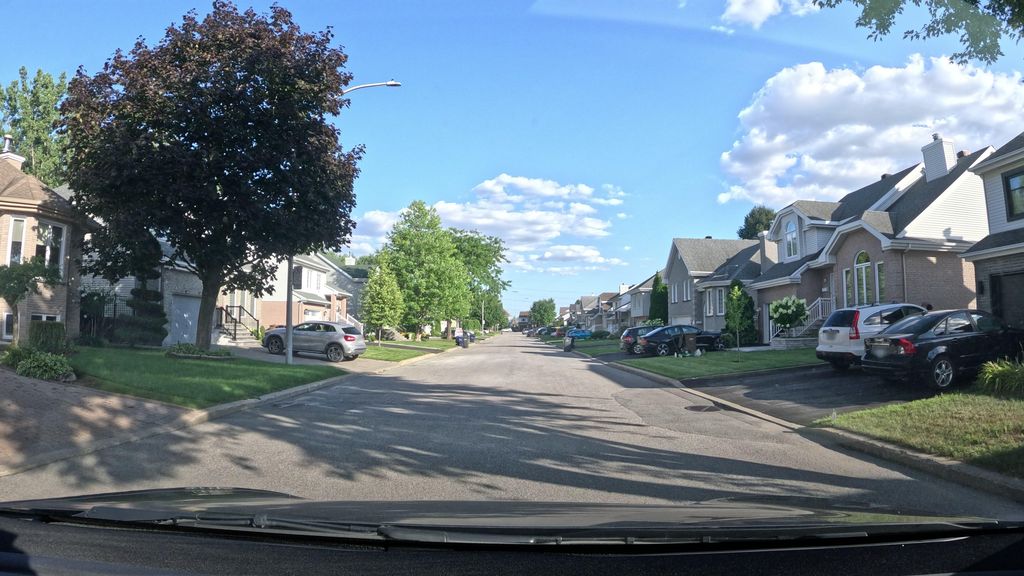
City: montreal